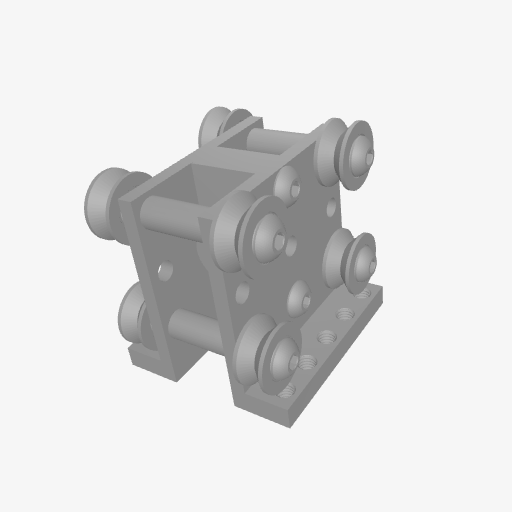
Part: VGuideLeadScrewDollyKit